Interaction volume radius: 10 \u00c5
Interaction volume height: 20 \u00c5
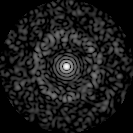
Disorder parameter: 0.8395